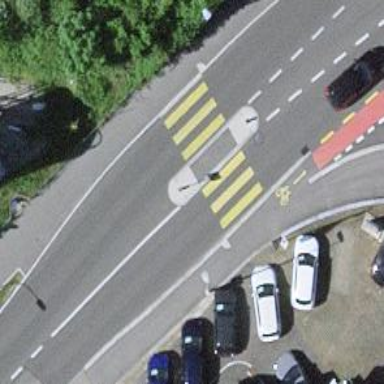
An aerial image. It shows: Uncontrolled and marked road crossing.